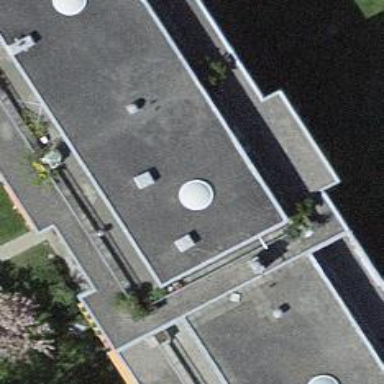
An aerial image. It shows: Flat-roofed apartment building.